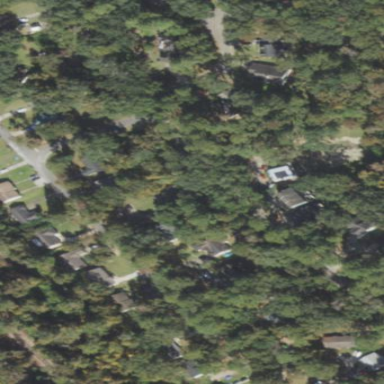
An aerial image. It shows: Single-family residential area.